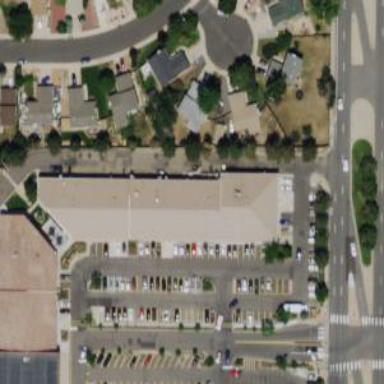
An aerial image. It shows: Parking space is available.